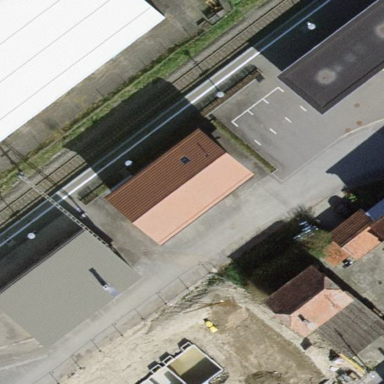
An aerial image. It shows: Train station building.